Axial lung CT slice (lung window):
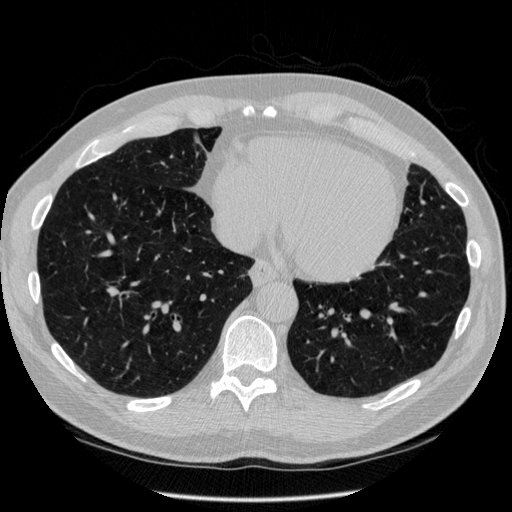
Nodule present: no